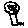
Label: tree